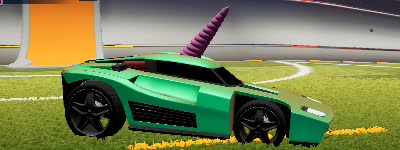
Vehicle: breakout